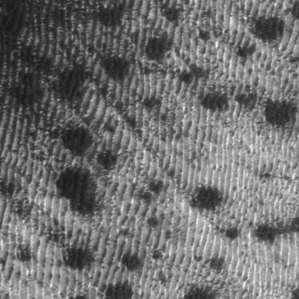
Label: frost